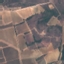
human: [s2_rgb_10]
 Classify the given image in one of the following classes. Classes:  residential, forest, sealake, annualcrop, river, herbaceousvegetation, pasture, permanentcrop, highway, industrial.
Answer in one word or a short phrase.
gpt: PermanentCrop